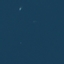
Land use / land cover class: SeaLake